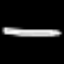
Label: pencil